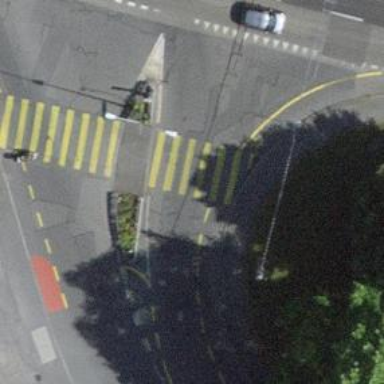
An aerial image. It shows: Uncontrolled zebra crossing with pedestrian island.